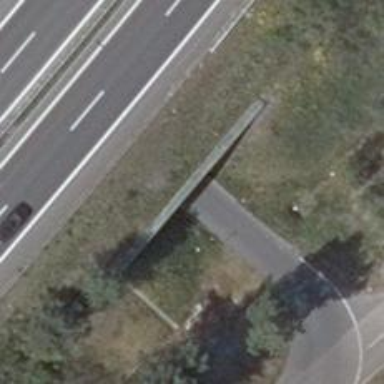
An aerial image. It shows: Unclassified road with asphalt surface leading through tunnel.